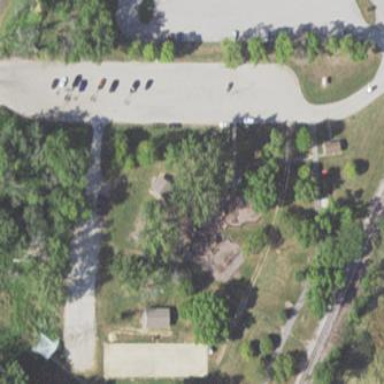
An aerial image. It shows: Park.